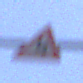
Verkehrszeichen: DoppelkurveZunaechstLinks
Umgebung: Roofed, Underpass
Tageszeit: Midday
Wetter: Clear
Licht: Natural
Jahreszeit: NotSpecified
Kontrast: LowContrast